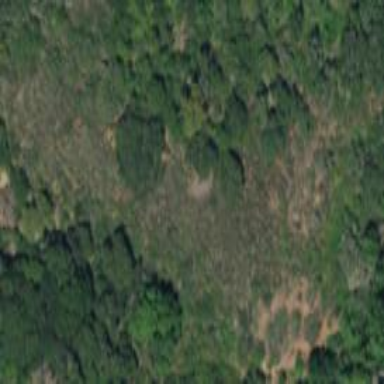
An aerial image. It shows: Patch of scrub vegetation.